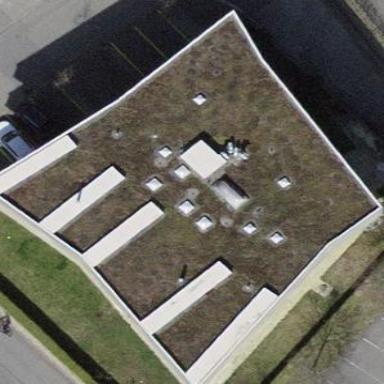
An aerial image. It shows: Building with flat roof.